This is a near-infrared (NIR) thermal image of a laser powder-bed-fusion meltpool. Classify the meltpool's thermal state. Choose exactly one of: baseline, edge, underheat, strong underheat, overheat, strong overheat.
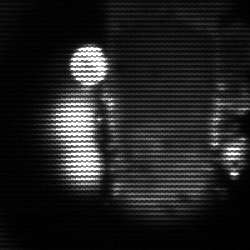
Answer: strong underheat